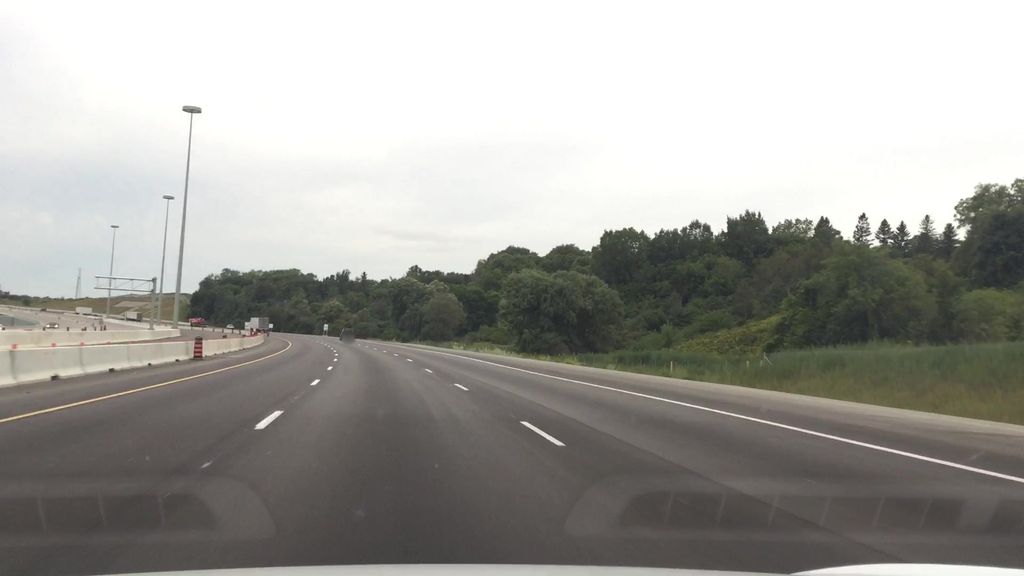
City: kitchener-waterloo